Question: In Visual Studio 2012, I can go to Tools -> Options -> Text Editor -> CSS -> Formatting to set how I want the CSS to be formatting (Compact rules, semi-expanded, expanded).
I am not seeing the Formatting option in Visual Studio 2013. Has that been moved to somewhere else? This is a screenshot of what I see:

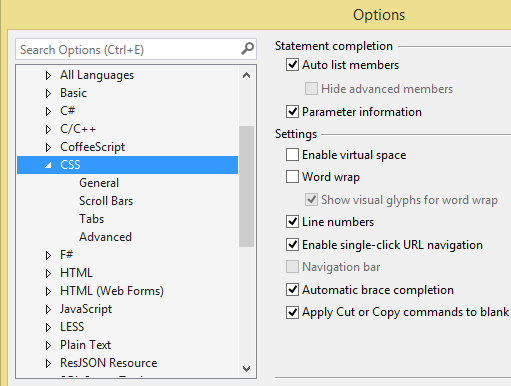
Answer: It's available as a dropdown under Advanced -> Formatting -> Brace positions.